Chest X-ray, PA view. Patient: 72 years old, sex F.
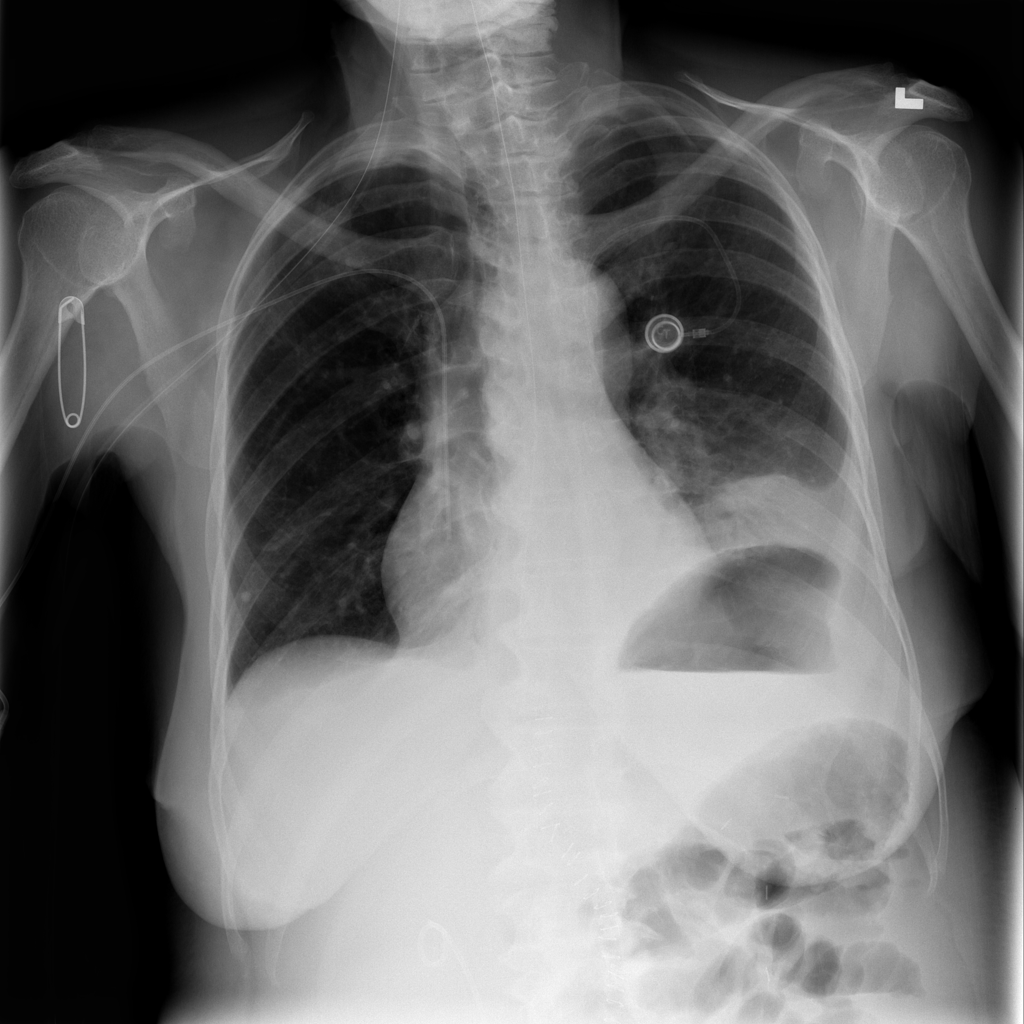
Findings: Atelectasis, Effusion, Infiltration